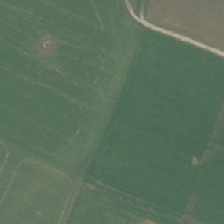
Land cover: shortrotation_cropland